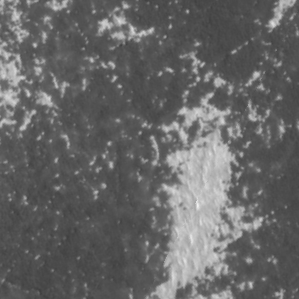
Label: frost